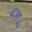
Label: 9